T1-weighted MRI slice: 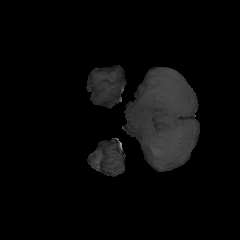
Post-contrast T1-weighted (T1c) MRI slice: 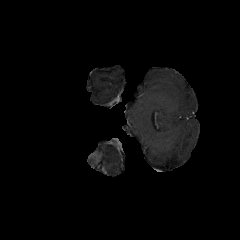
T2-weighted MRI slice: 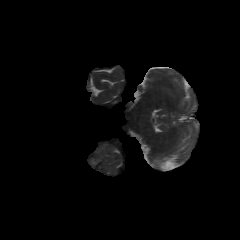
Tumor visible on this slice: no